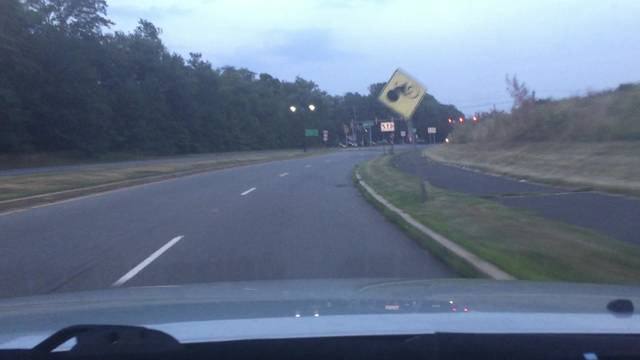
Region: United States
Coordinates: 40.42, -74.413